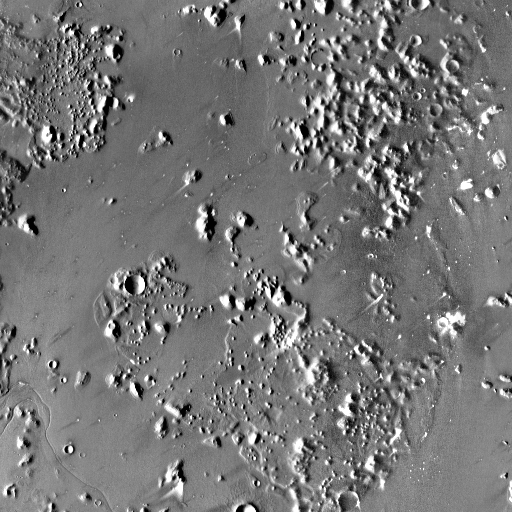
Crater classes present: Background, Other, Buried